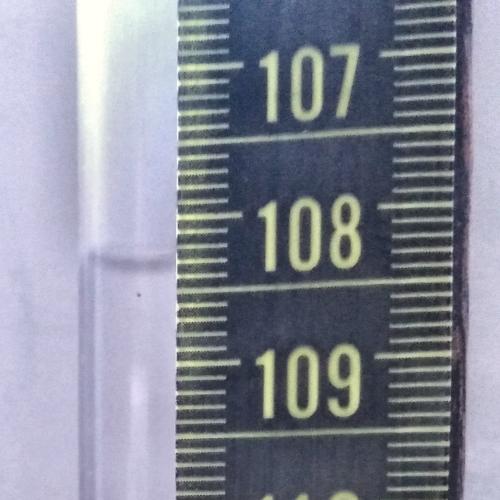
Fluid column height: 108.3 cm